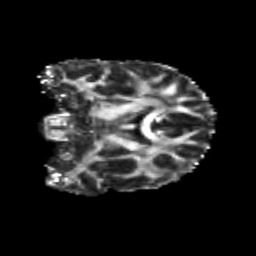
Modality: FA
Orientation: coronal
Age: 23
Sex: female
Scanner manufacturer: siemens
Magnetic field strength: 3 T
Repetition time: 3.5 s
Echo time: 0.113 s